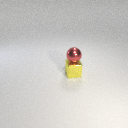
small red metal sphere above small yellow metal cube